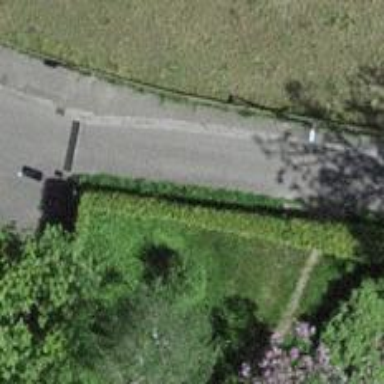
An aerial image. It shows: Smoothly paved residential road.